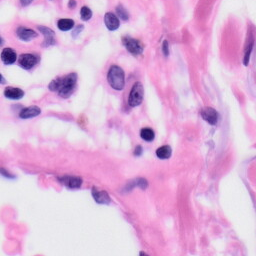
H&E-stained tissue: Skin